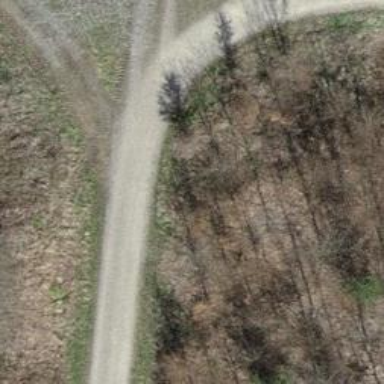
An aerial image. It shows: Unpaved track with grade2 tracktype.